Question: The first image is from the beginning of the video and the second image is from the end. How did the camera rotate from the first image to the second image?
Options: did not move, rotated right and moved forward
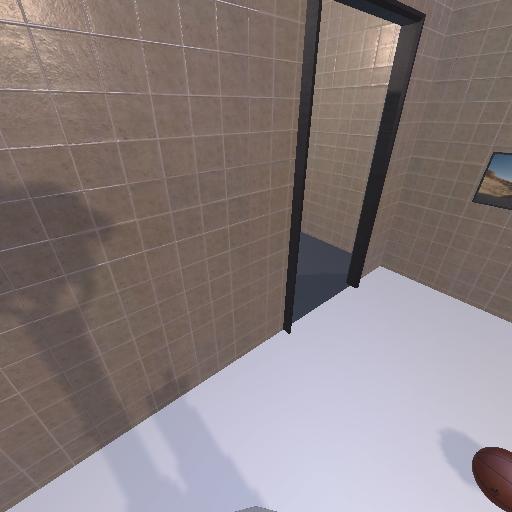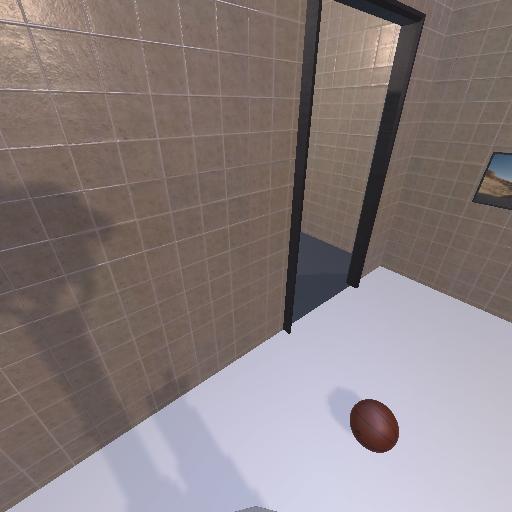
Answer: did not move